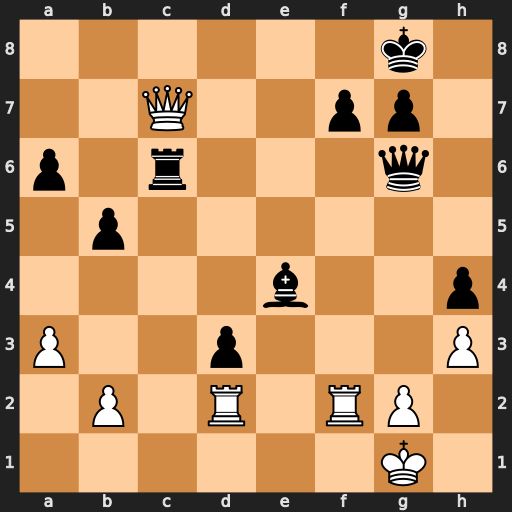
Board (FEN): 6k1/2Q2pp1/p1r3q1/1p6/4b2p/P2p3P/1P1R1RP1/6K1
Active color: w
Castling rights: -
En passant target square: -
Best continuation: Qd8+ Kh7 Qxh4+ Kg8 Qd8+